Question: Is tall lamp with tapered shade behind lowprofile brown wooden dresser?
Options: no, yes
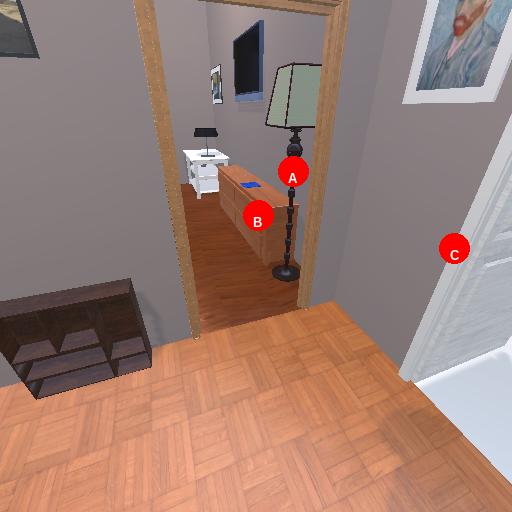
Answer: no